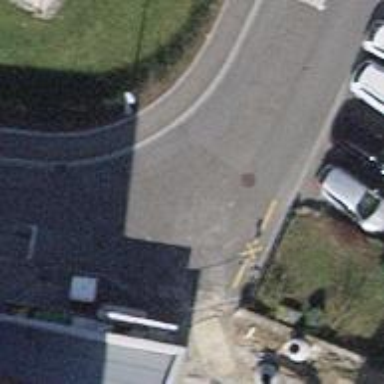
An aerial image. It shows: Marked footway crossing with traffic-calming table.